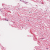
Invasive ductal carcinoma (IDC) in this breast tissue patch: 0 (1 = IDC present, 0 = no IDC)